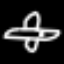
Label: airplane